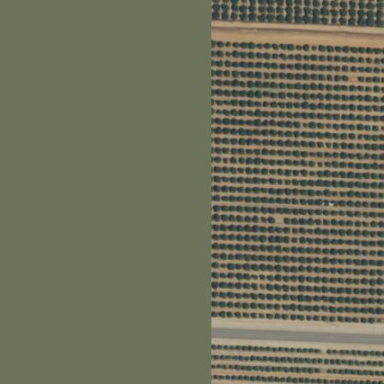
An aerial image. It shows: Orange orchard with beautiful orange trees.